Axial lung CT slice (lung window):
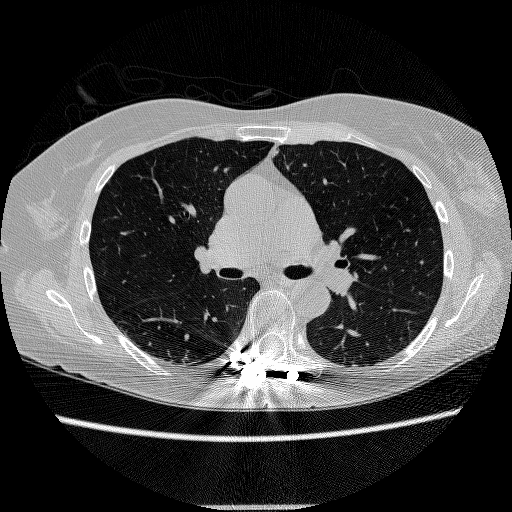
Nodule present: no